Field crop: maize
Growth stage: 1
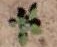
Species: chenopodium